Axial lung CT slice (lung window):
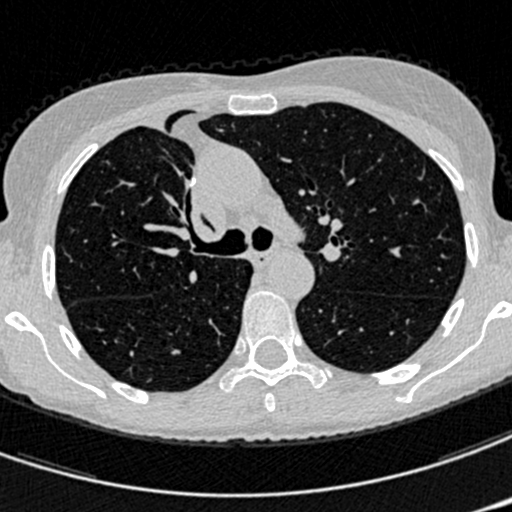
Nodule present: no